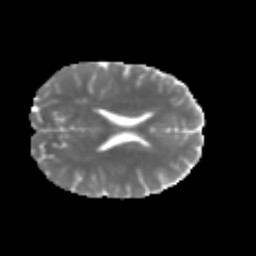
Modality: MD
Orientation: axial
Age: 28
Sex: male
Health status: healthy